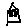
Label: house